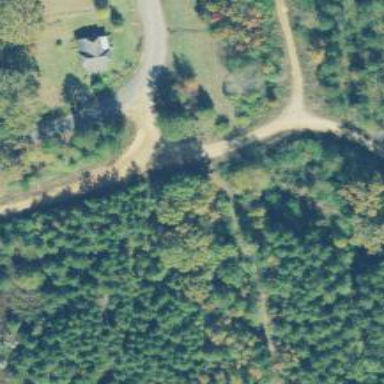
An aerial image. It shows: Unclassified road.